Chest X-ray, PA view. Patient: 33 years old, sex M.
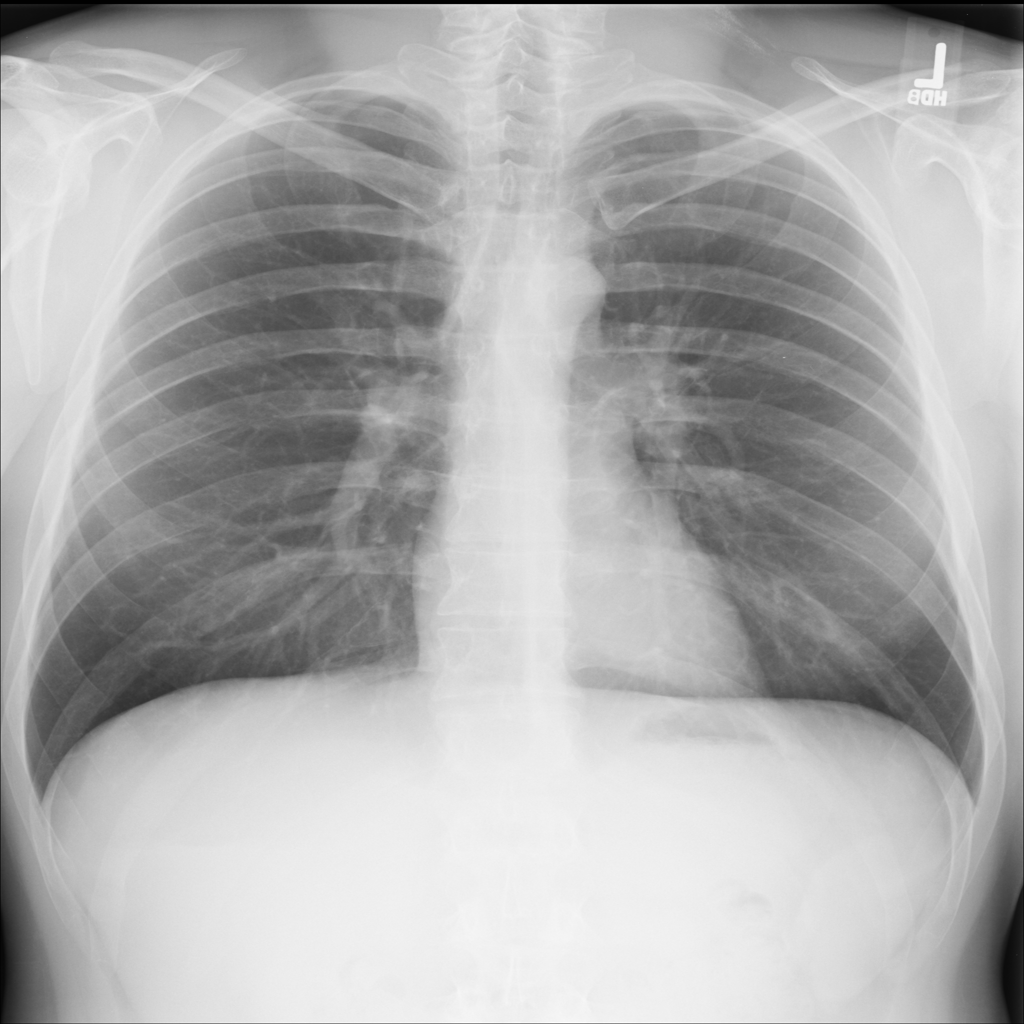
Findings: No Finding